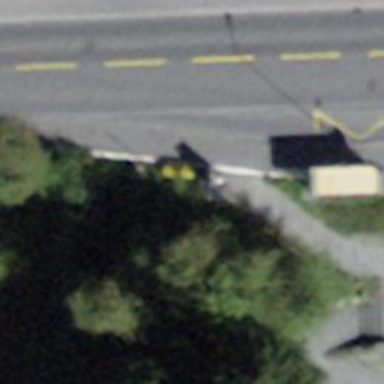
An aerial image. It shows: Footway along the road.